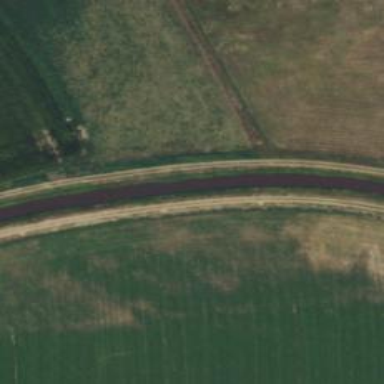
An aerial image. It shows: Canal.